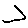
Label: hexagon